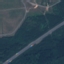
Land use / land cover: Highway